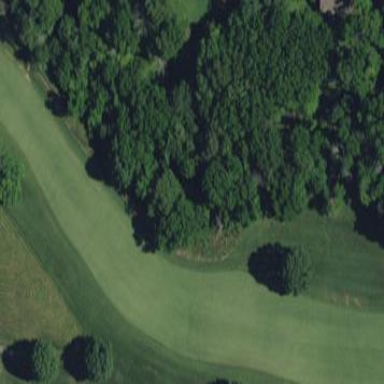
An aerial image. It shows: Grassy area designated as golf fairway.